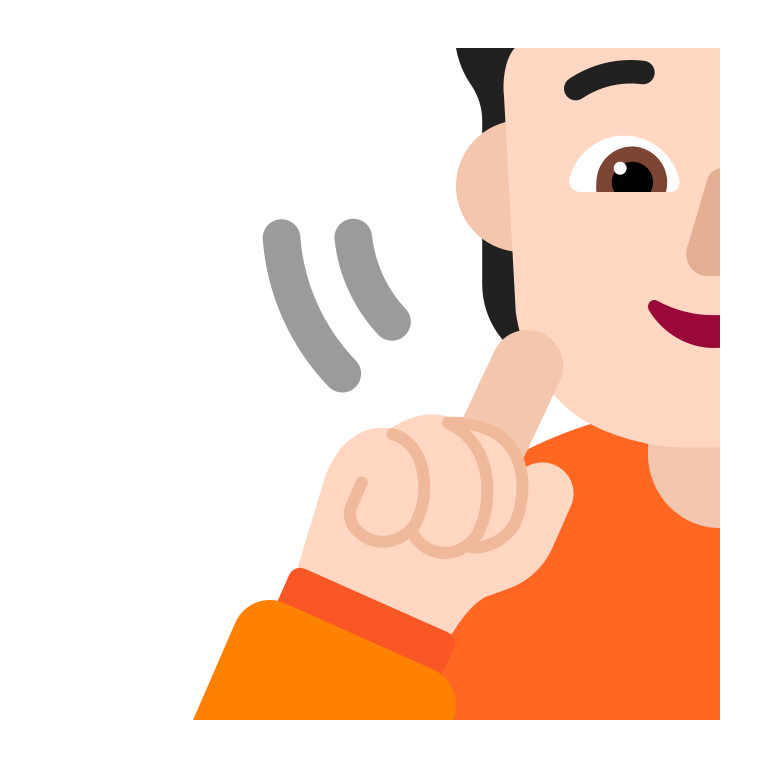
person deaf flat light